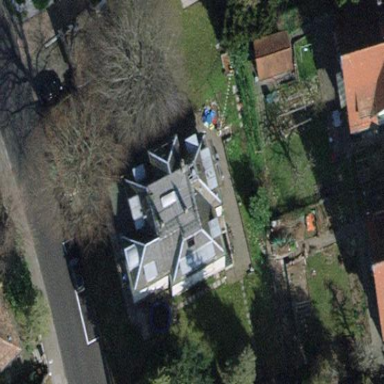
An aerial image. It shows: Building with half-hipped roof.